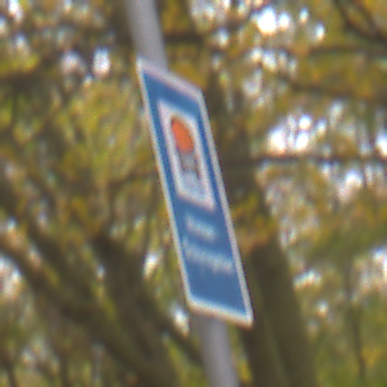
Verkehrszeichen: Wasserschutzgebiet
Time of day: Midday
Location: Outdoor (Nature)
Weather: Overcast
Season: NotSpecified
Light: Natural